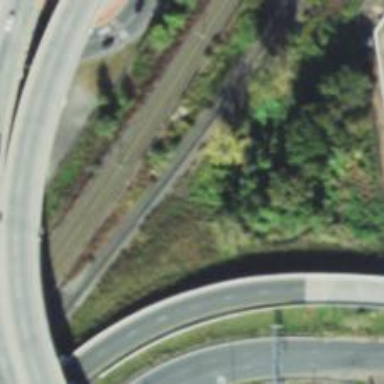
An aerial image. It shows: Abandoned railway spur.